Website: walmart
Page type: receipt
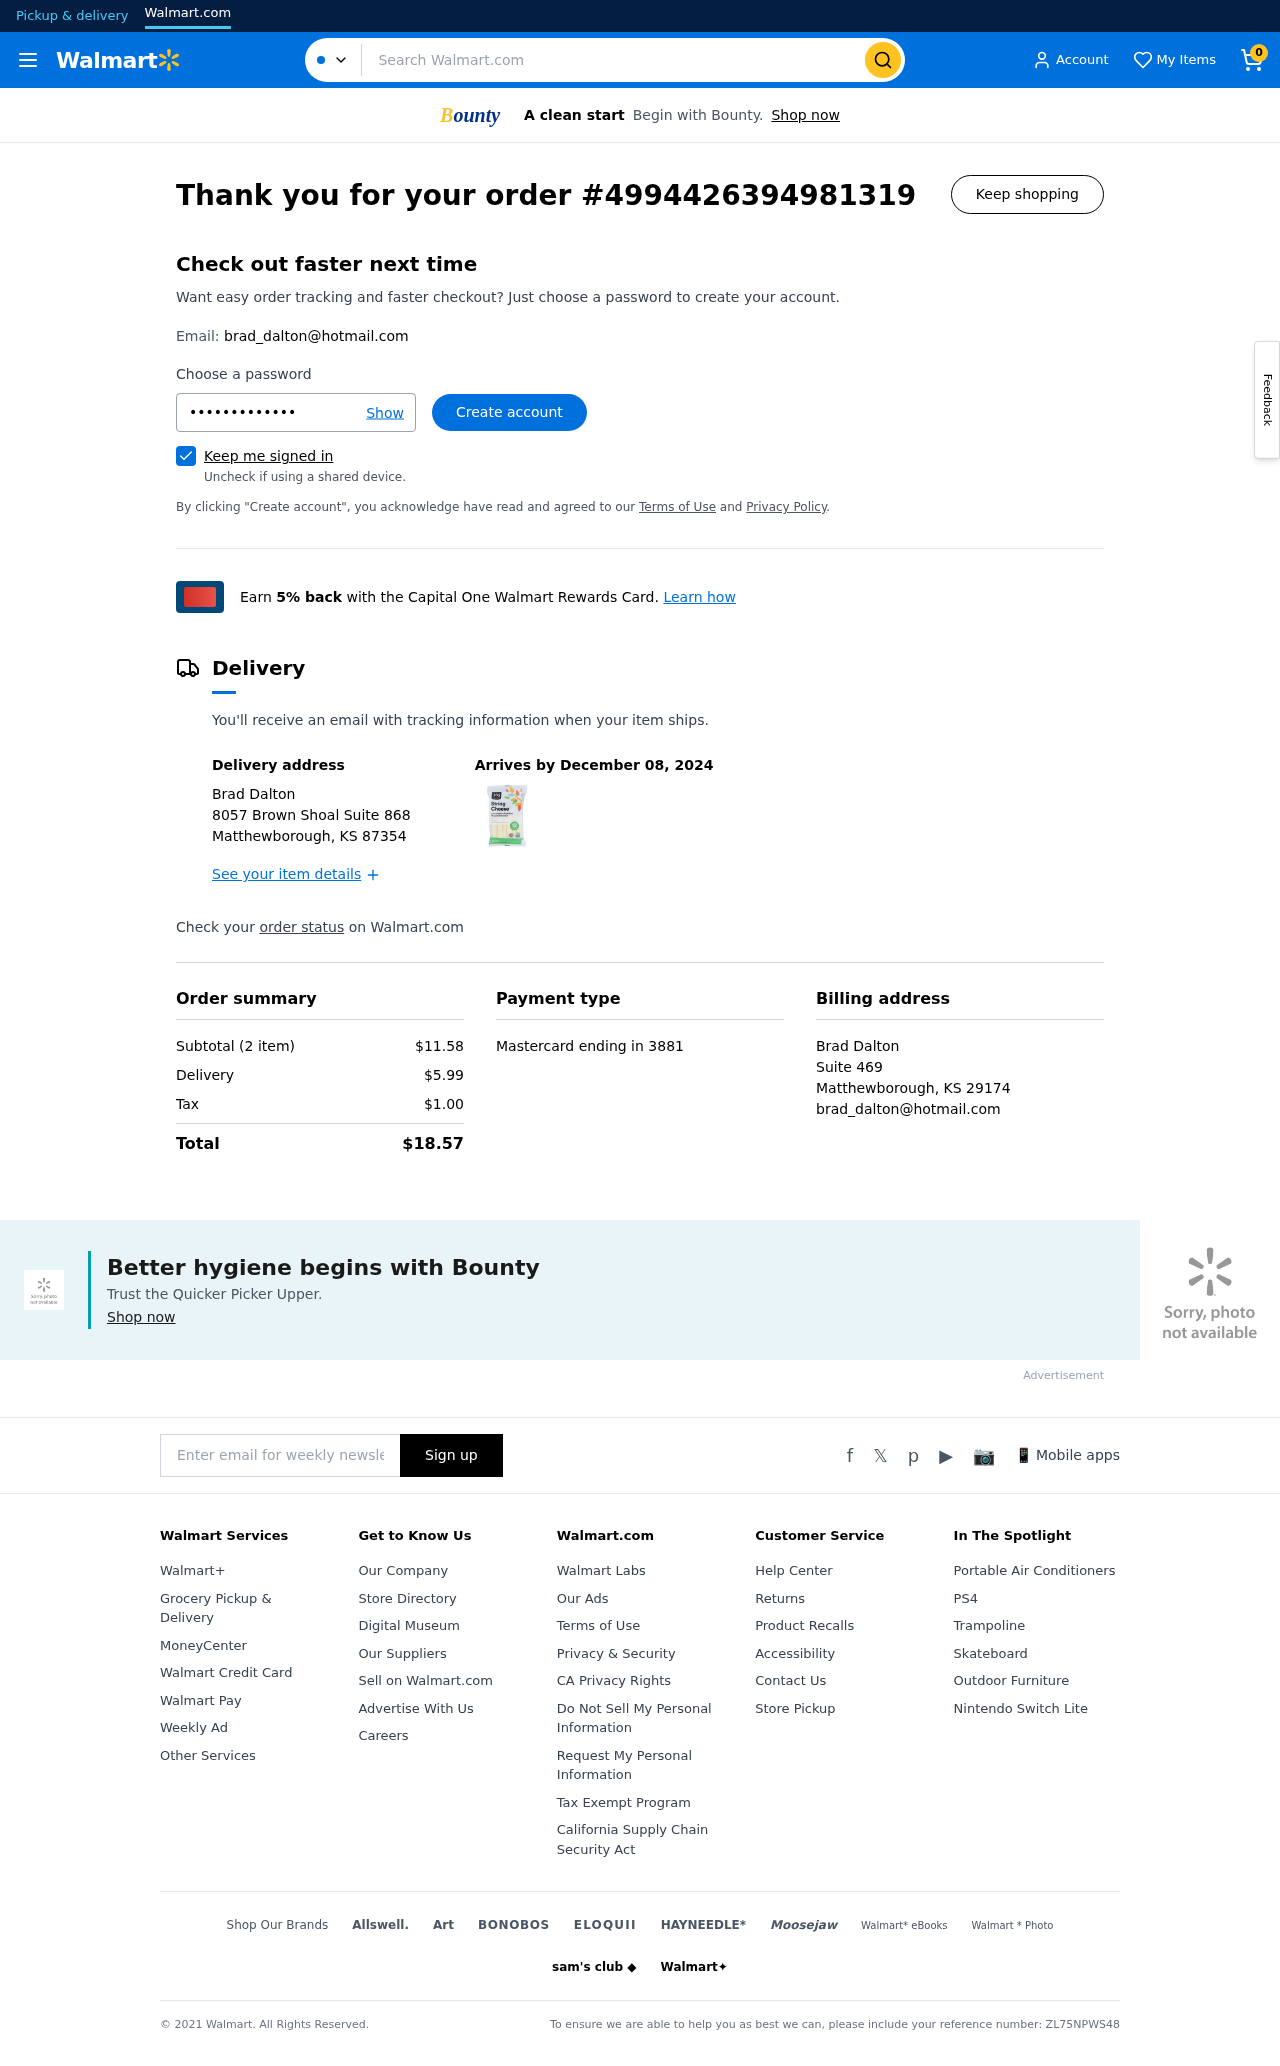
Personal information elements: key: PII_CARD_LAST4
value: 3881
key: PII_CARD_TYPE
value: Mastercard
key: PII_CITY_STATE_ZIP
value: Matthewborough, KS 87354
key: PII_CITY_STATE_ZIP2
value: Matthewborough, KS 29174
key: PII_EMAIL
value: brad_dalton@hotmail.com
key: PII_EMAIL2
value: brad_dalton@hotmail.com
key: PII_FULLNAME
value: Brad Dalton
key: PII_FULLNAME2
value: Brad Dalton
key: PII_STREET
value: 8057 Brown Shoal Suite 868
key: PII_STREET2
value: Suite 469
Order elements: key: ORDER_NUM_ITEMS
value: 0
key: ORDER_ID
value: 4994426394981319
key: ORDER_DELIVERY_DATE
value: December 08, 2024
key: ORDER_NUM_ITEMS
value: Subtotal (2 item)
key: ORDER_SUBTOTAL
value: $11.58
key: ORDER_SHIPPING_COST
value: $5.99
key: ORDER_TAX
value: $1.00
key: ORDER_TOTAL
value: $18.57
Search elements: key: HEADER_SEARCH
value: Search Walmart.com